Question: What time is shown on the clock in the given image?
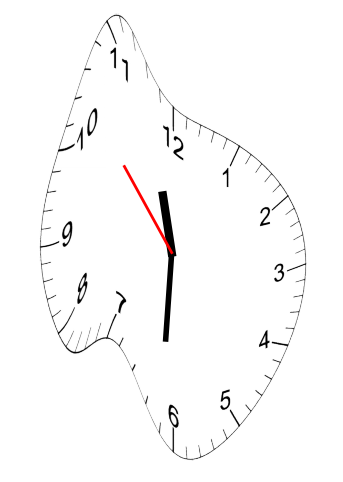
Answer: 11:30:53